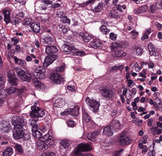
Tumor epithelial tissue: yes
Tumor-associated stroma tissue: no
Normal tissue: no